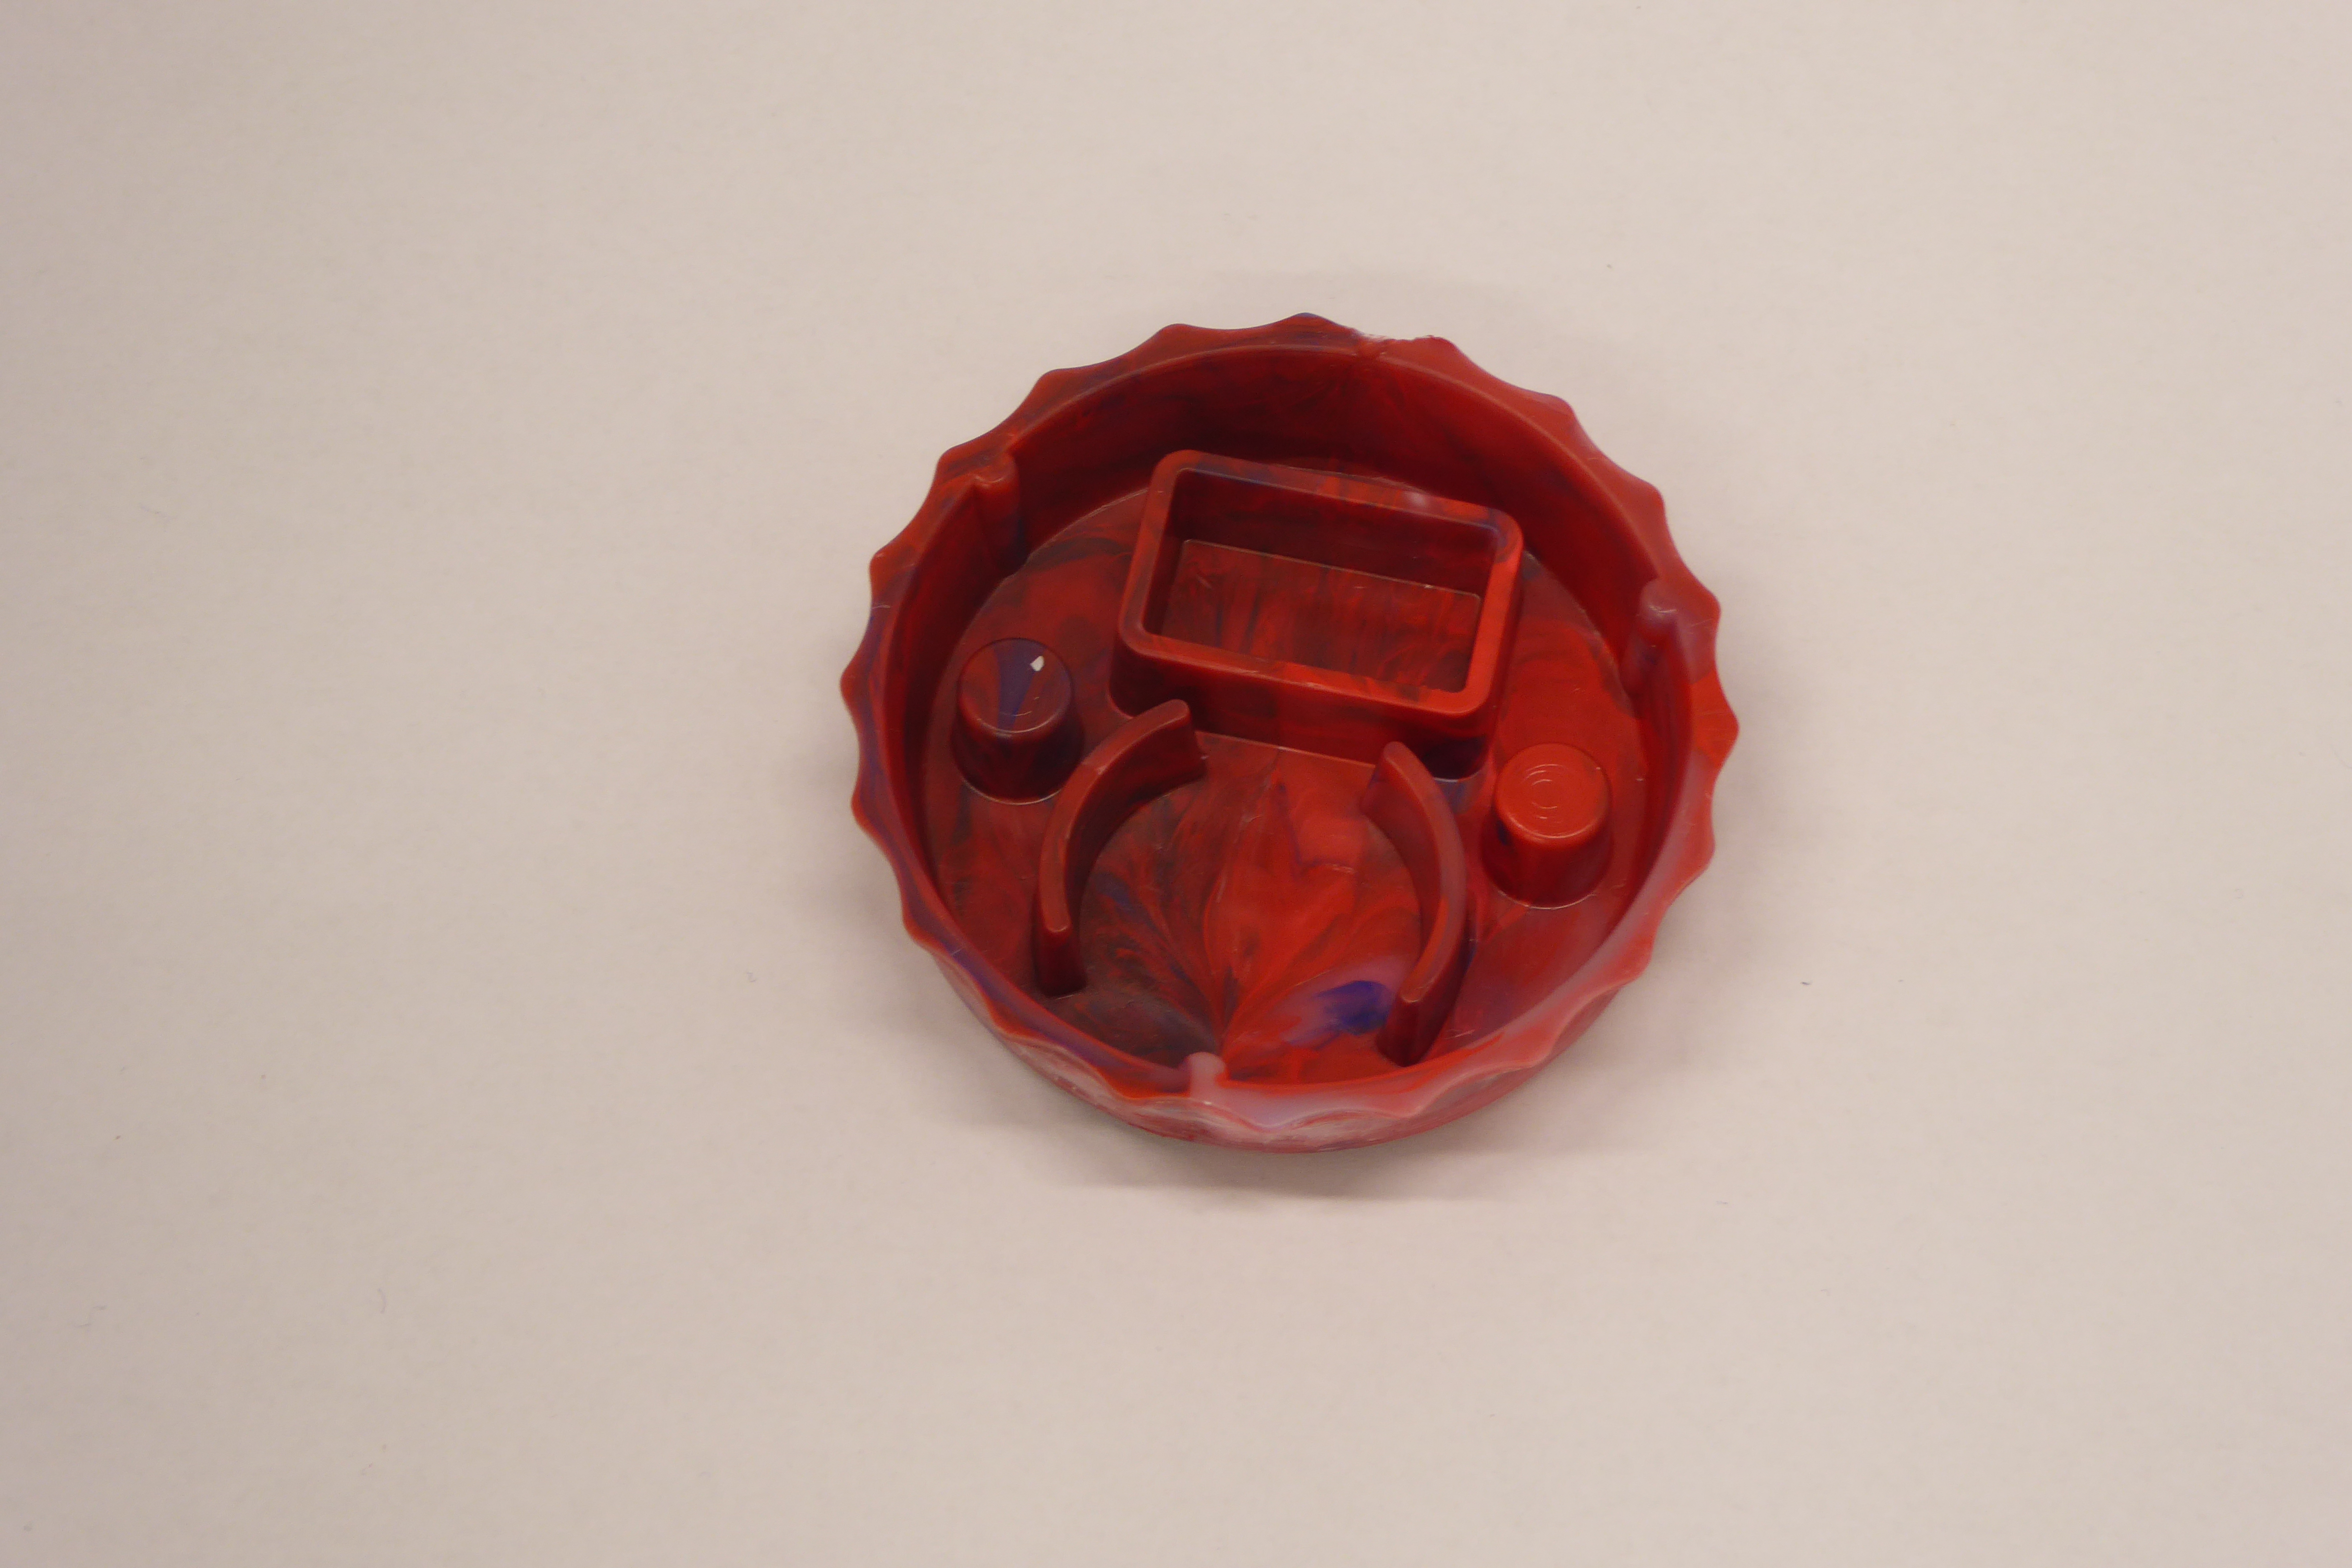
Label: Bottle Opener - Cover